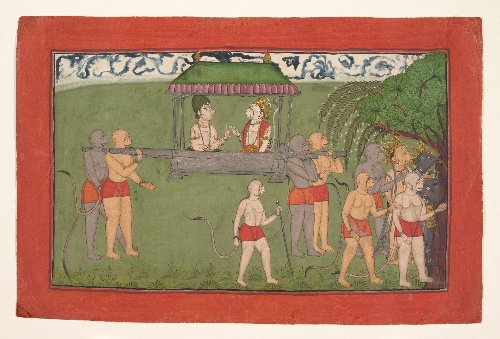
Date: ca. 1710–25
Object type: Folio
Classification: Paintings
Medium: Ink and opaque watercolor on paper
Culture: India, Punjab Hills, kingdom of Mankot or Nurpur
Dimensions: 6 1/4 x 10 1/4 in. (15.9 x 26 cm)
Department: Asian Art
Credit line: Gift of Mr. and Mrs. Peter Findlay, 1978
Accession year: 1978
Repository: Metropolitan Museum of Art, New York, NY
Tags: Monkeys|Men|Bears